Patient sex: F
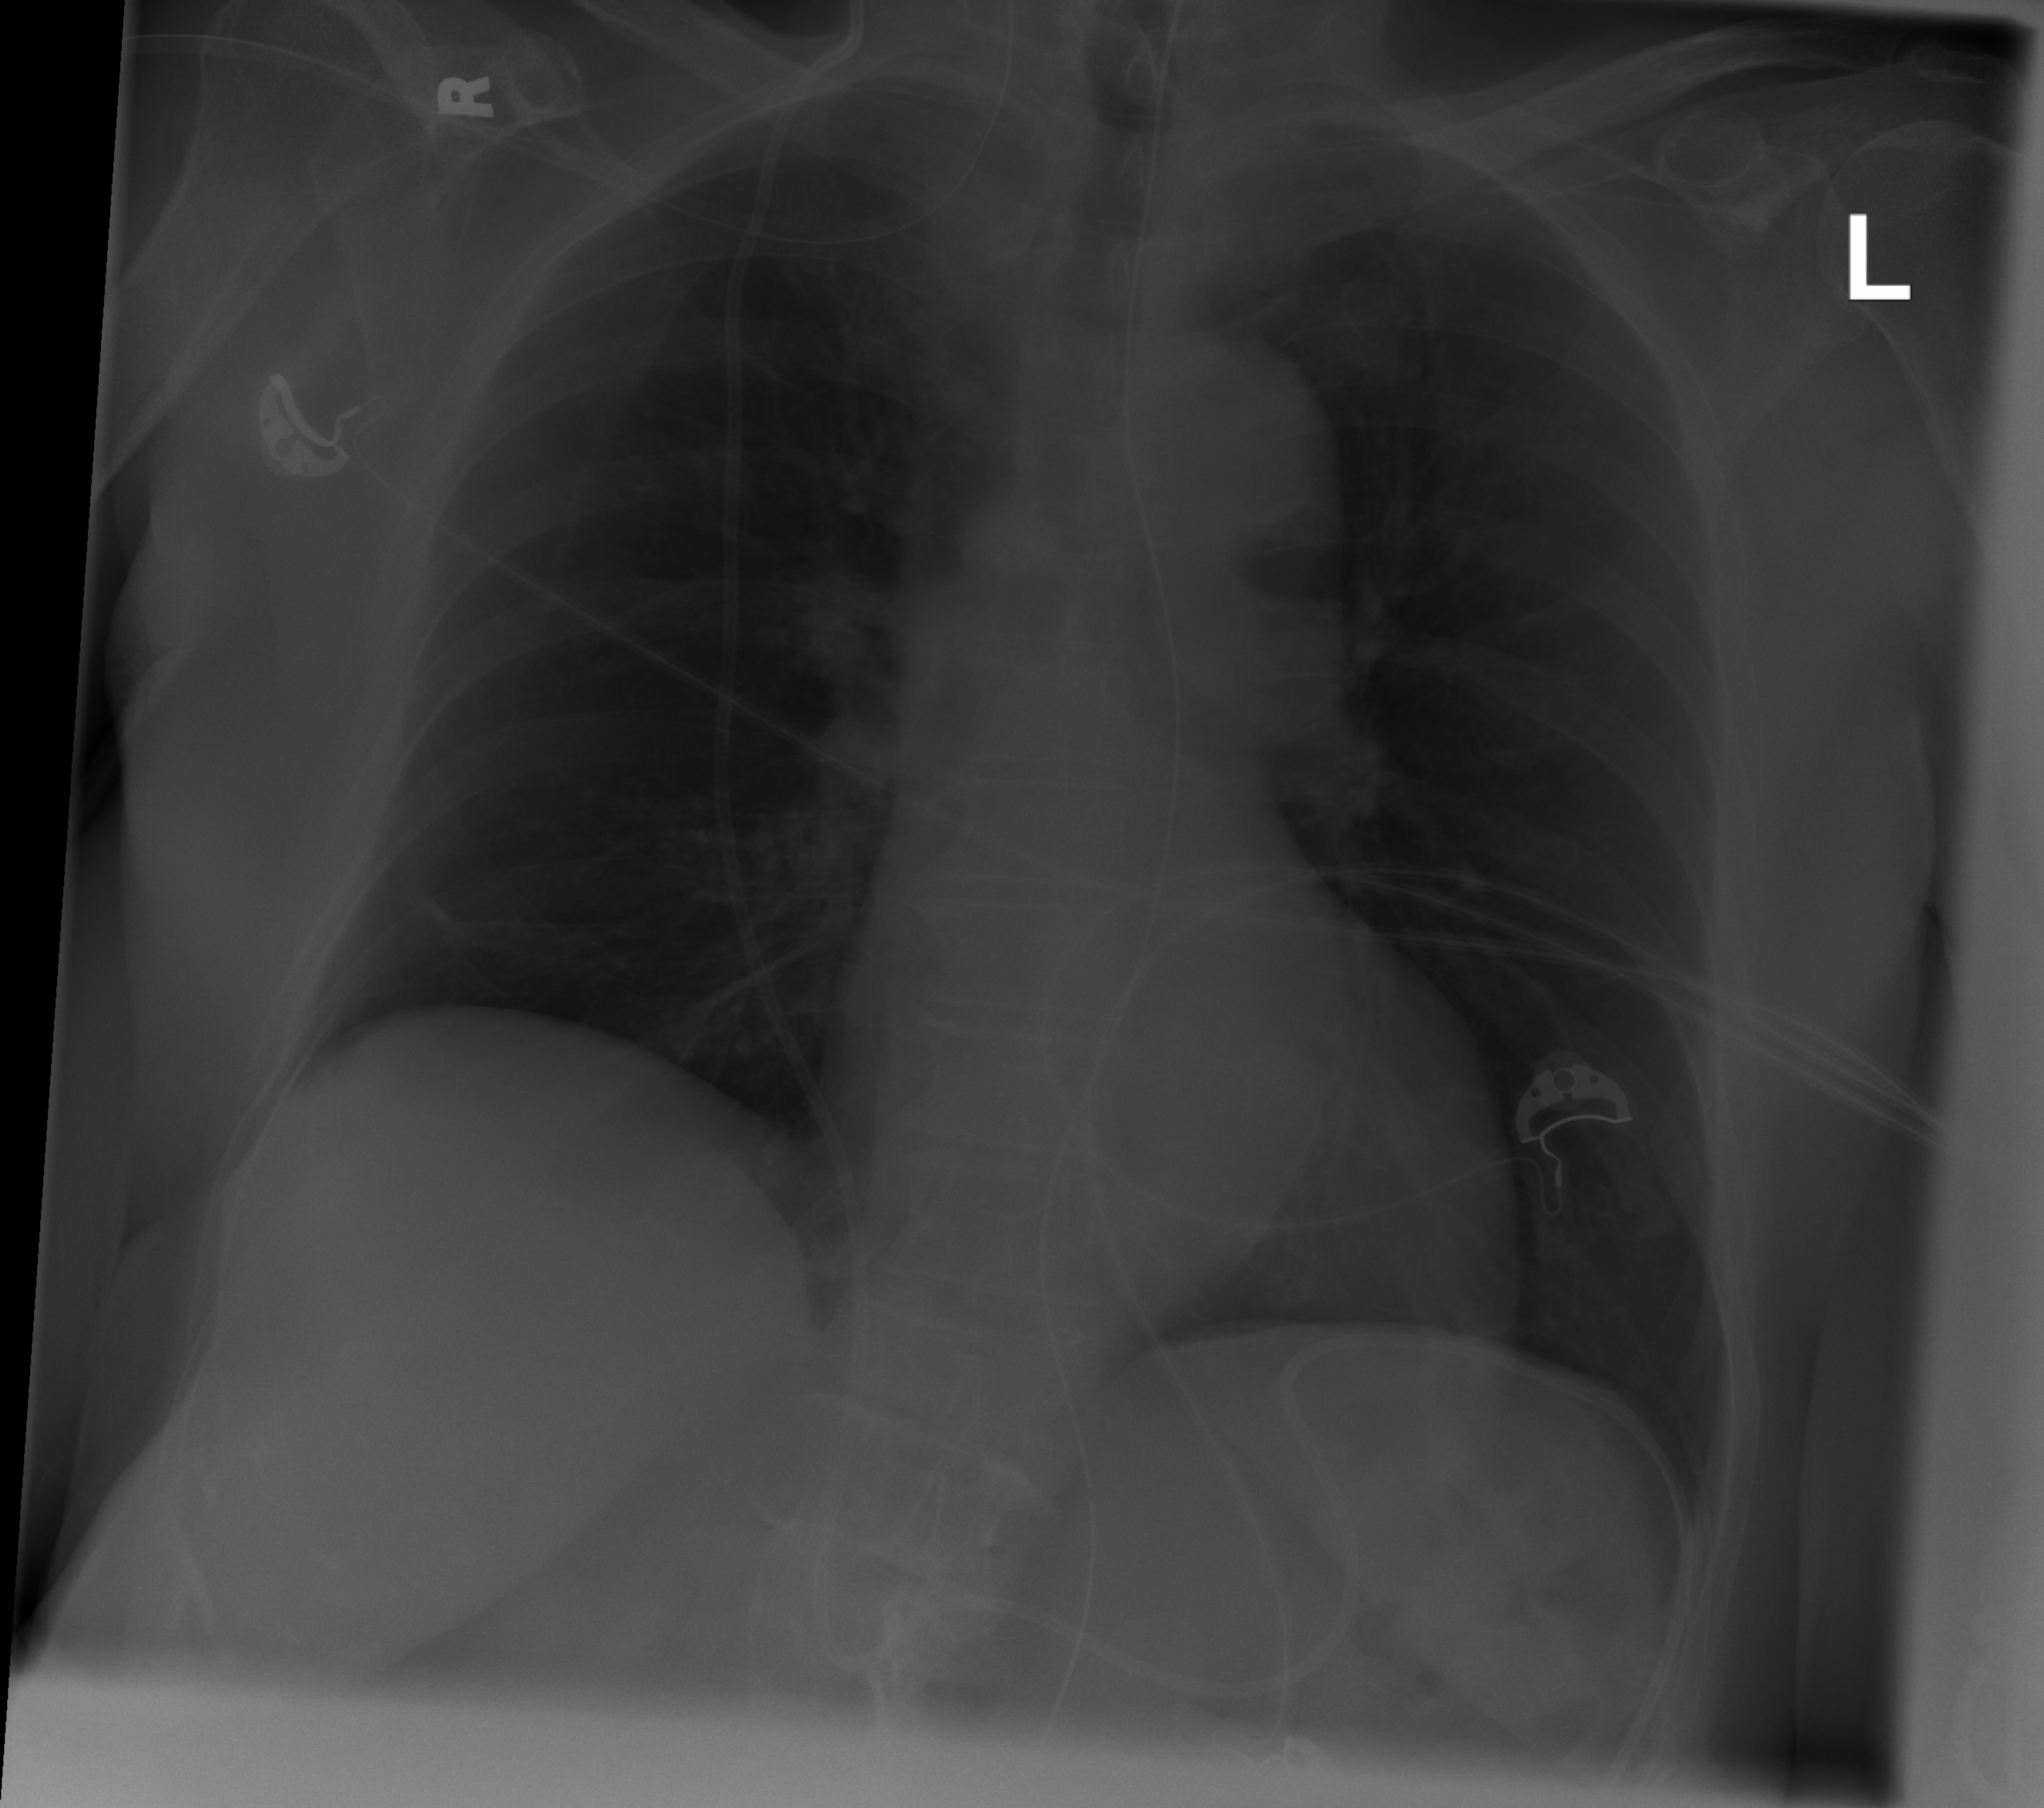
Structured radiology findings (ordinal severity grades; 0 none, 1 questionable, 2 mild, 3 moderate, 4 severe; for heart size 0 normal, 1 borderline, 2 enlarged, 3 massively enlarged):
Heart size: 0
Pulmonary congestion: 0
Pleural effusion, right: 0
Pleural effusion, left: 0
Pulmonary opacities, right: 0
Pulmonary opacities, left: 0
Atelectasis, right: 1
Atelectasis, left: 0